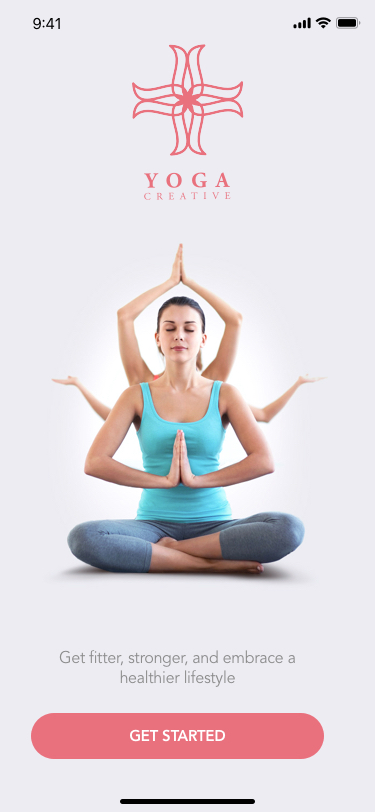
Text in this UI design:
Get fitter, stronger, and embrace a healthier lifestyle
GET STARTED